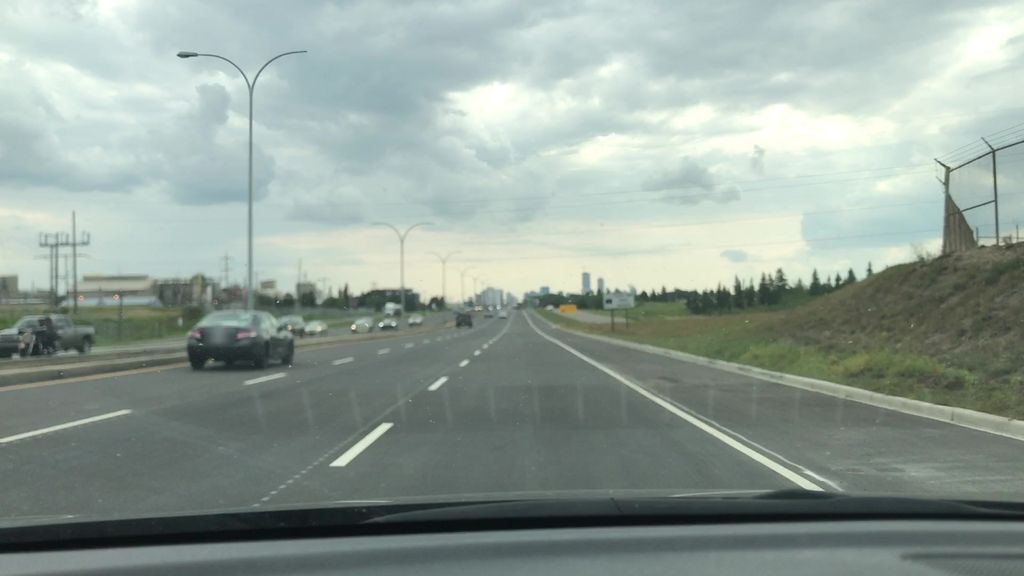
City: edmonton